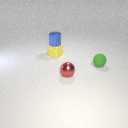
small red metal sphere to the right of small yellow rubber cube